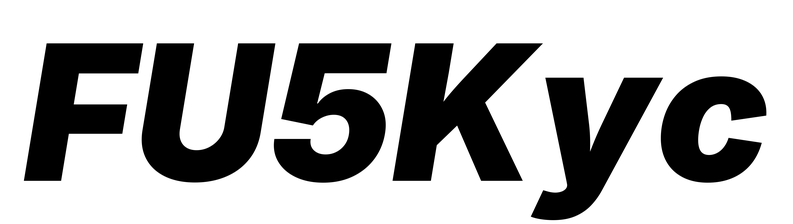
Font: Inter-Italic_Black_Italic